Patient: sex M, age 68
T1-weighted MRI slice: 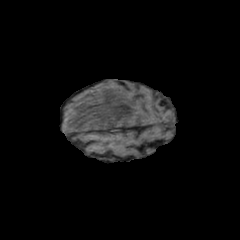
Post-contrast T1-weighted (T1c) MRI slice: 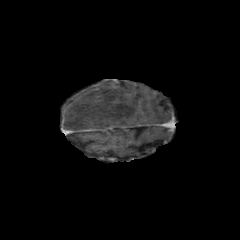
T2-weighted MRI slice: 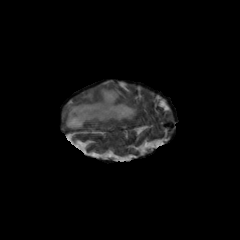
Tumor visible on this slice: yes
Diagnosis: Glioblastoma, IDH-wildtype
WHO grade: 4